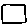
Label: square